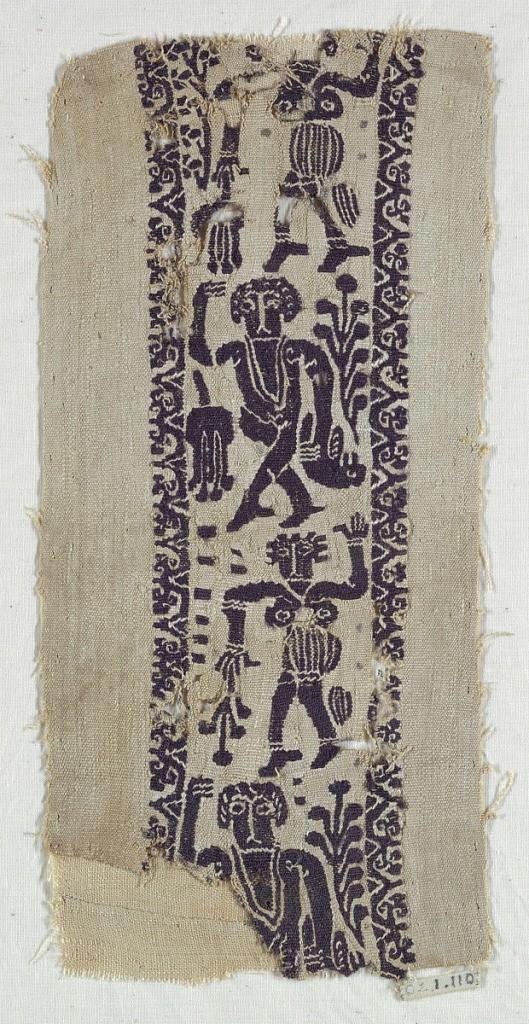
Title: Band
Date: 4th–5th century
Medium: MediuM: Warp; S-spun wool. Wefts; S-spun linen, S-spun wool. Techniqure: slit tapestry with supplementary wrapping
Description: Four waling figures, one over another.